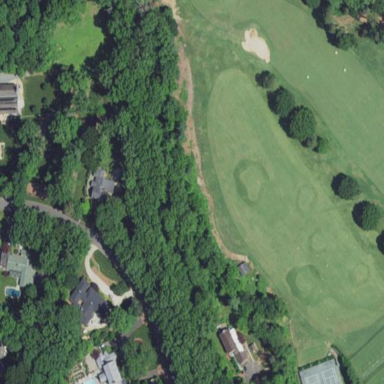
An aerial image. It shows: Driving range for golf on grass.